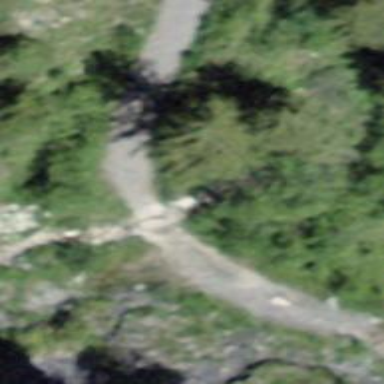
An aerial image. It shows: Track road with grade3 tracktype. The road has bridge.